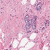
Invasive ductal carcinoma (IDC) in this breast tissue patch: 1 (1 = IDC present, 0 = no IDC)